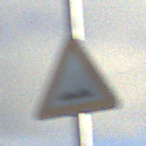
Verkehrszeichen: UnebeneFahrbahn
Umgebung: Outdoor, Nature
Tageszeit: SunriseSunset
Wetter: PartlyCloudy
Licht: Natural
Jahreszeit: NotSpecified
Kontrast: HighContrast